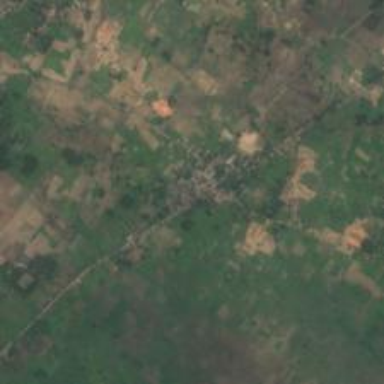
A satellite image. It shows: Village area.